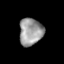
Tissue: lung
Cell type: Epithelial cells
Senescence score: 0.2106
Nuclear area (px): 632
Mean DAPI intensity: 153.799